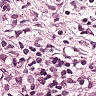
Metastatic tissue present: yes